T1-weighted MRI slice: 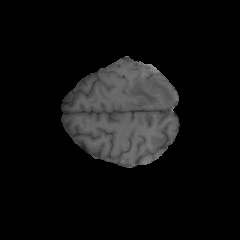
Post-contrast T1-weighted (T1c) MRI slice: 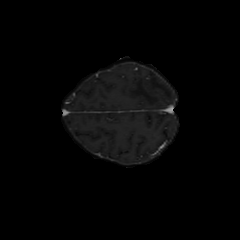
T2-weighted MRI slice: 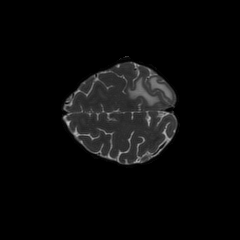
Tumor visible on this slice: yes